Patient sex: F
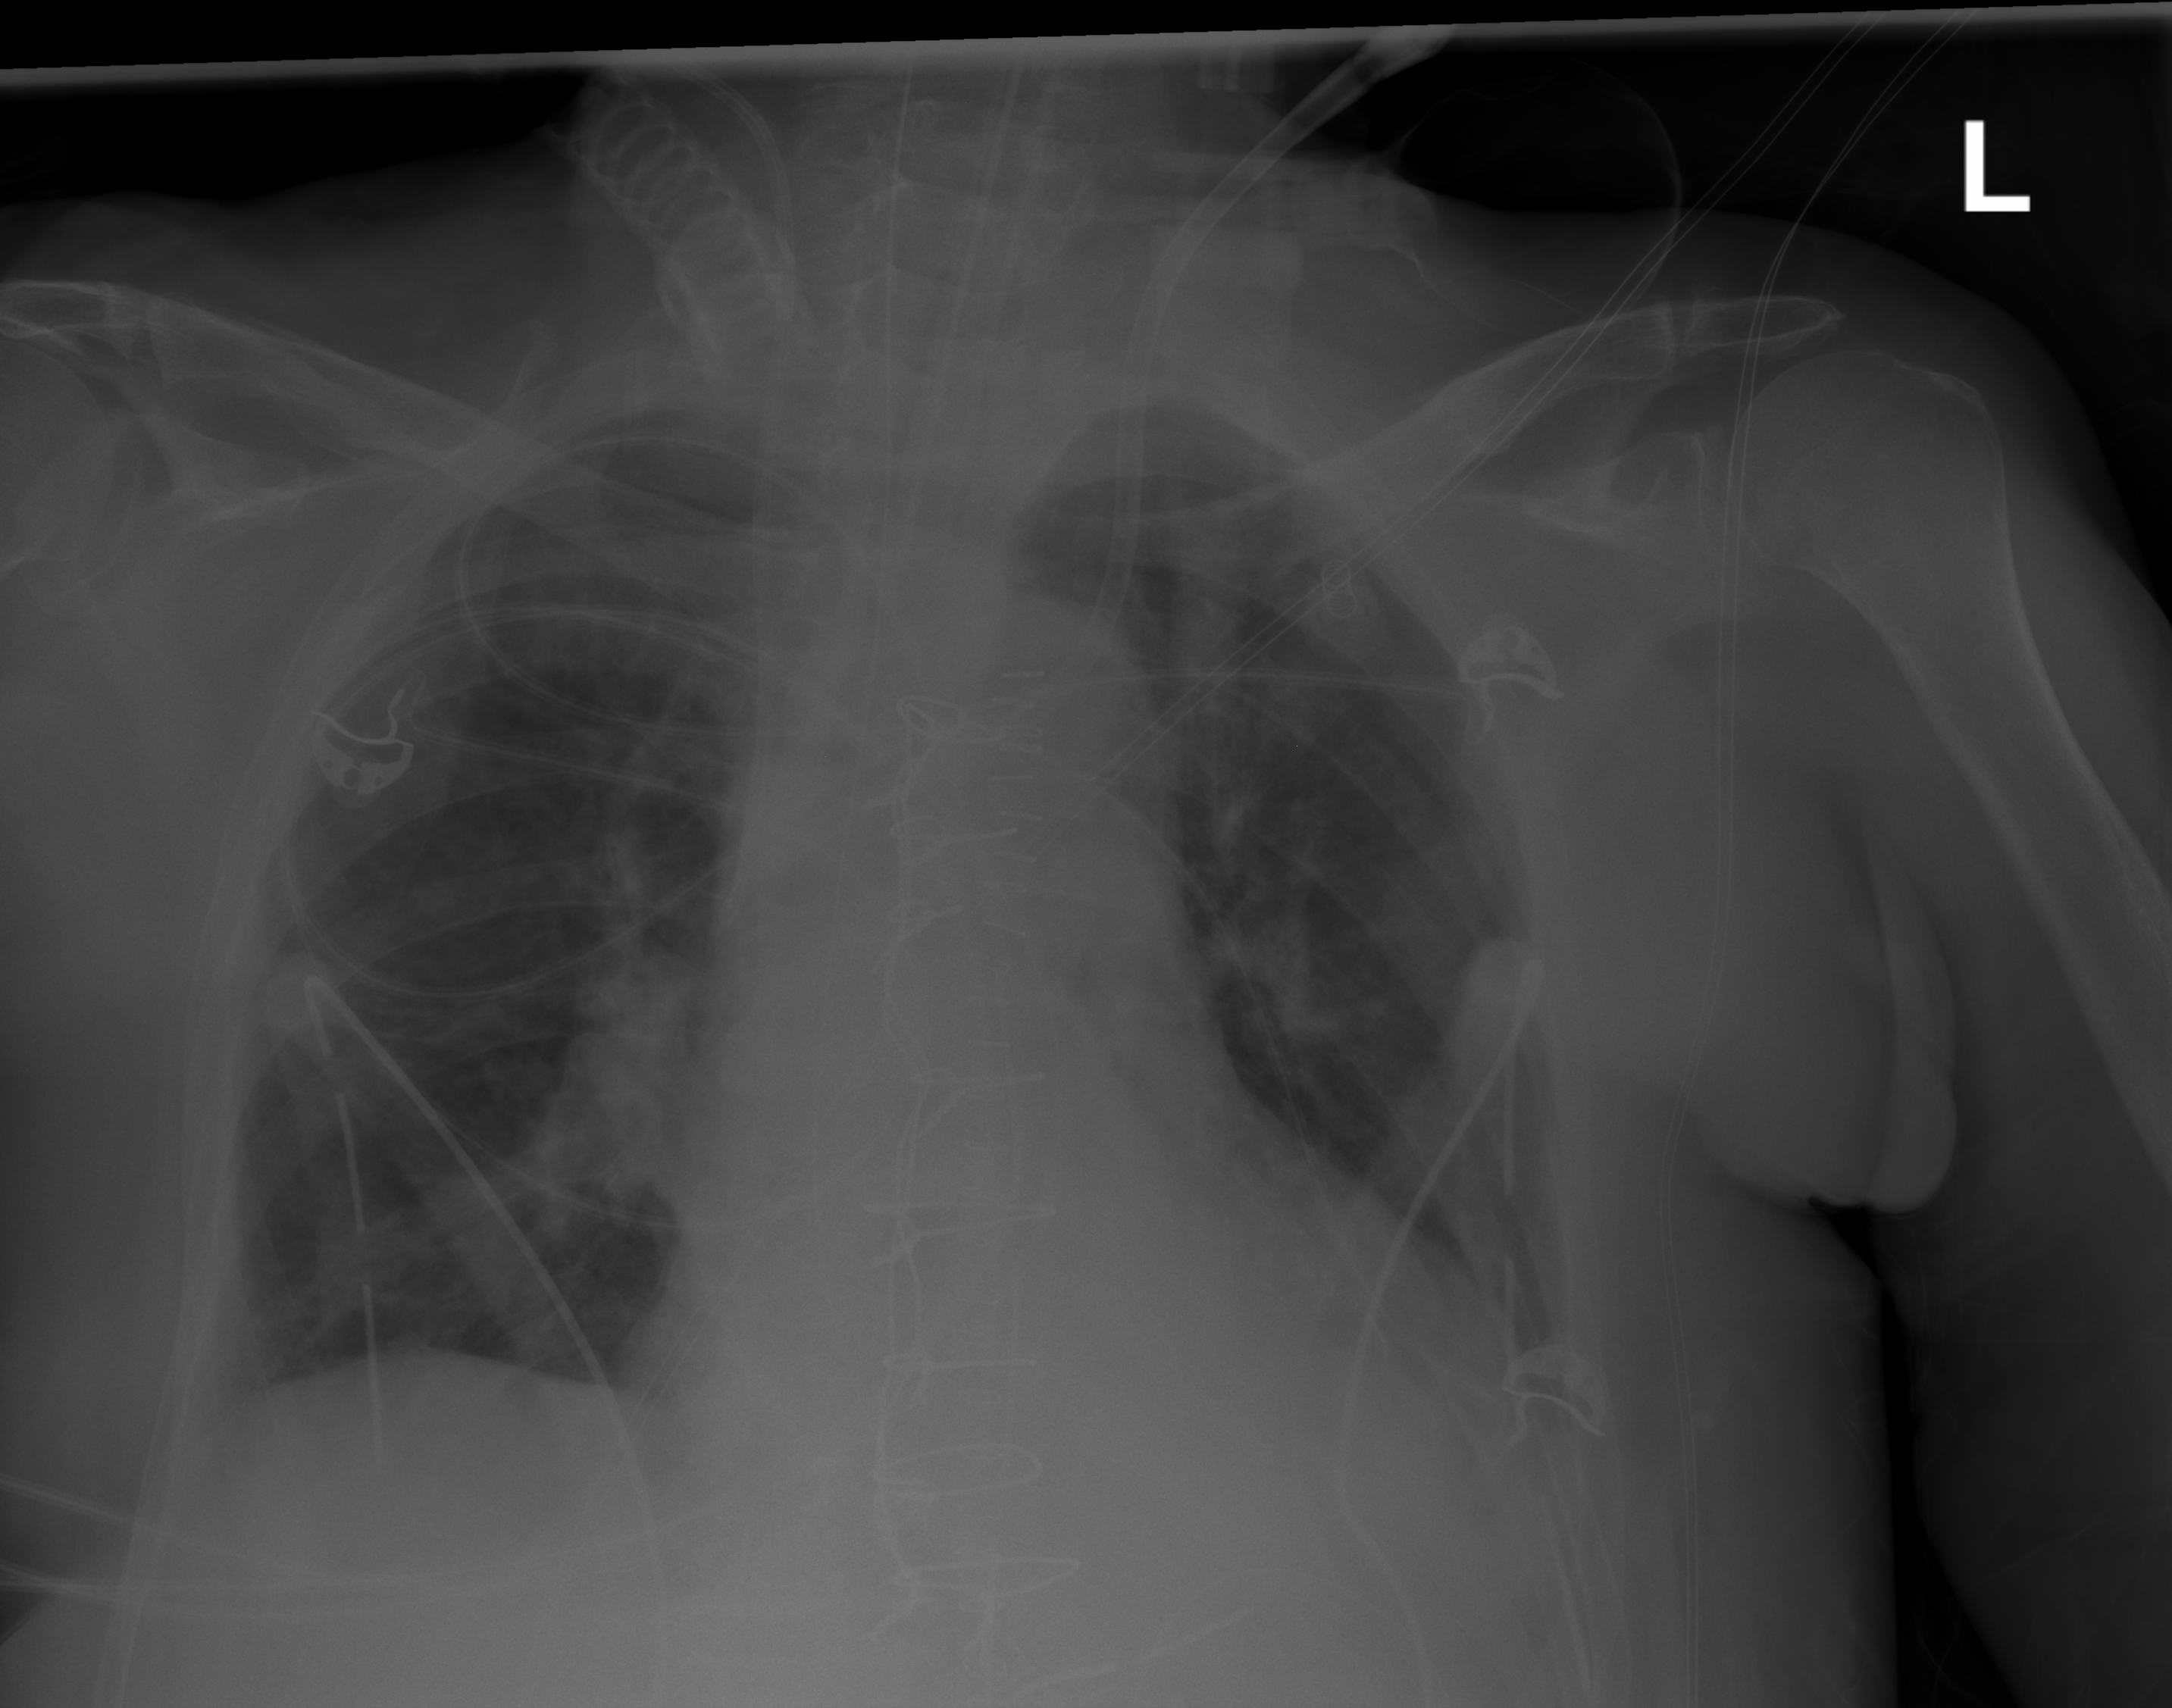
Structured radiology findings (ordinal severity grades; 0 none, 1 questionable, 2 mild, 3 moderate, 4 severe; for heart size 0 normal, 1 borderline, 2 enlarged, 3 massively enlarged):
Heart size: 2
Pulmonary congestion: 2
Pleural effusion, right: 0
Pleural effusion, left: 1
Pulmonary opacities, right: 0
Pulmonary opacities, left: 0
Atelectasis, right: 0
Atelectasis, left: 0